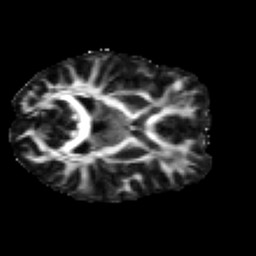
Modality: FA
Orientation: axial
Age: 29
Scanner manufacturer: siemens
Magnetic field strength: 3 T
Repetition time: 2.2 s
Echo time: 0.084 s